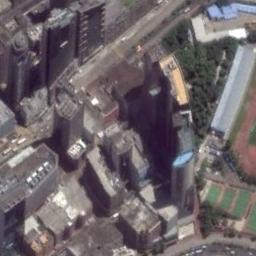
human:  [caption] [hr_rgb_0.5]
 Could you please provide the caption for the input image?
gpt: There are some black buildings on a commercial area .